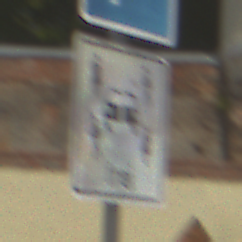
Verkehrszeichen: CarsharingfahrzeugeFrei
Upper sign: Parken
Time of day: Midday
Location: Outdoor (Suburban)
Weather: PartlyCloudy
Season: NotSpecified
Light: Natural